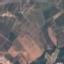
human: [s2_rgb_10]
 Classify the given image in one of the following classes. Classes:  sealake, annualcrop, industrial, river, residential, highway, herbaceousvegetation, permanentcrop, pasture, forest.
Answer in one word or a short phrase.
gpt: PermanentCrop